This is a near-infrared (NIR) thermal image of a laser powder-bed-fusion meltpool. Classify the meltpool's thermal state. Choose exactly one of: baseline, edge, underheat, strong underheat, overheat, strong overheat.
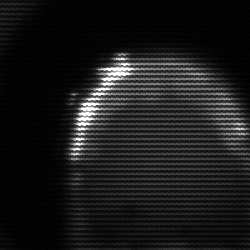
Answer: edge